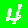
Digit: 4